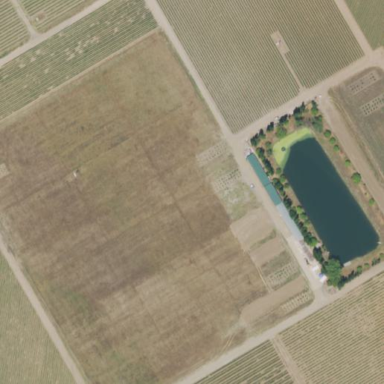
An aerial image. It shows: Vineyard where grapes are grown.